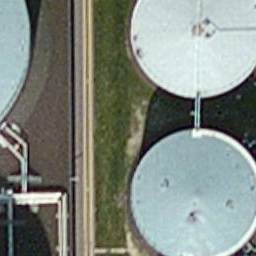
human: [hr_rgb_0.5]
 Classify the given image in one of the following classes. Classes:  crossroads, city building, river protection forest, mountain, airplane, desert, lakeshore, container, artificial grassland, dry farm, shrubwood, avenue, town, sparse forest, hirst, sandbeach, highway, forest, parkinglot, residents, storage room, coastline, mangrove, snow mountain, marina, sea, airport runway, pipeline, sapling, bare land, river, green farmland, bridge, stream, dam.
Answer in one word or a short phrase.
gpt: storage room